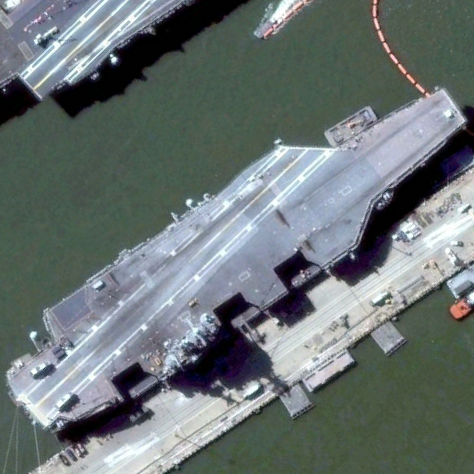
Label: aircraft_carrier